The plot shows how the frequency content of a bearing vibration signal evolves over time (STFT spectrogram). Diagnose the bearing from this image, choosing from: normal, inner_race, outer_race, ball.
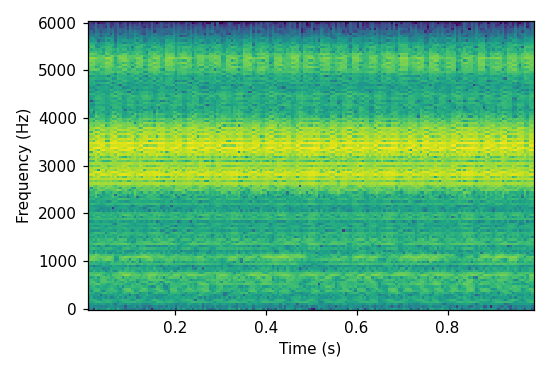
Answer: outer_race